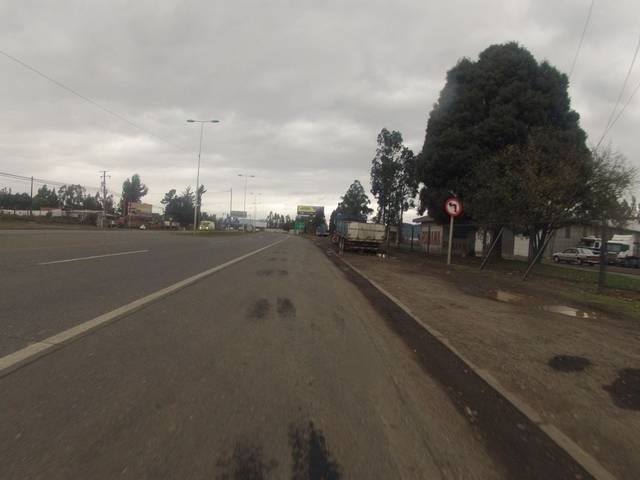
Region: Chile
Coordinates: -38.777, -72.608